Aerial crown-view tile of a tropical tree (Barro Colorado Island, Panama), acquired 20240918:
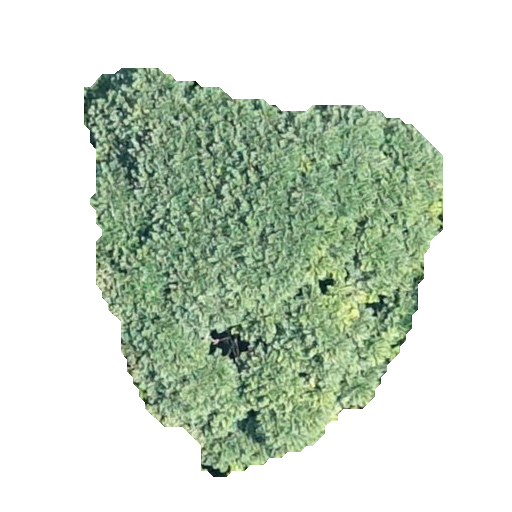
Species: Jacaranda copaia
GBIF accepted scientific name: Jacaranda copaia
Crown area: 163.32 m²